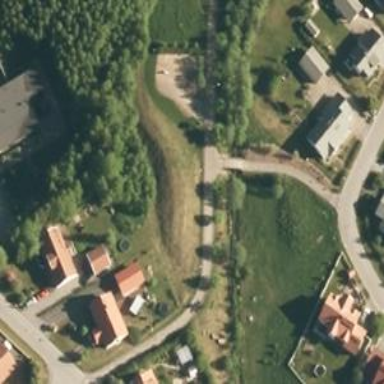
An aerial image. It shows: Cycleway.